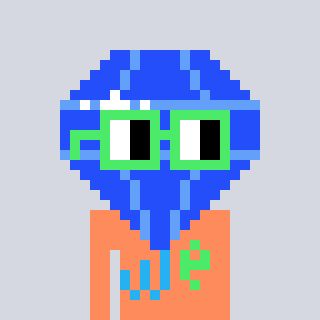
a pixel art character with square light green glasses, a blue diamond-shaped head and a peachy-colored body on a cool background